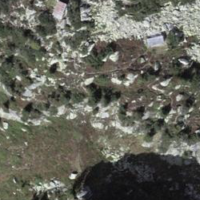
EUNIS habitat code: 31
Species observed at this site:
Rhododendron ferrugineum